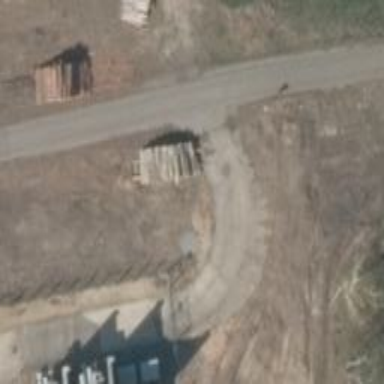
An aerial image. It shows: Service road with concrete surface.